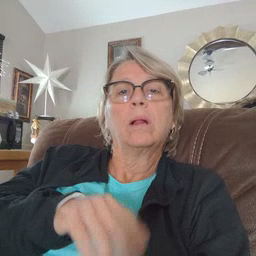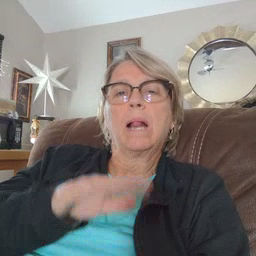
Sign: owl